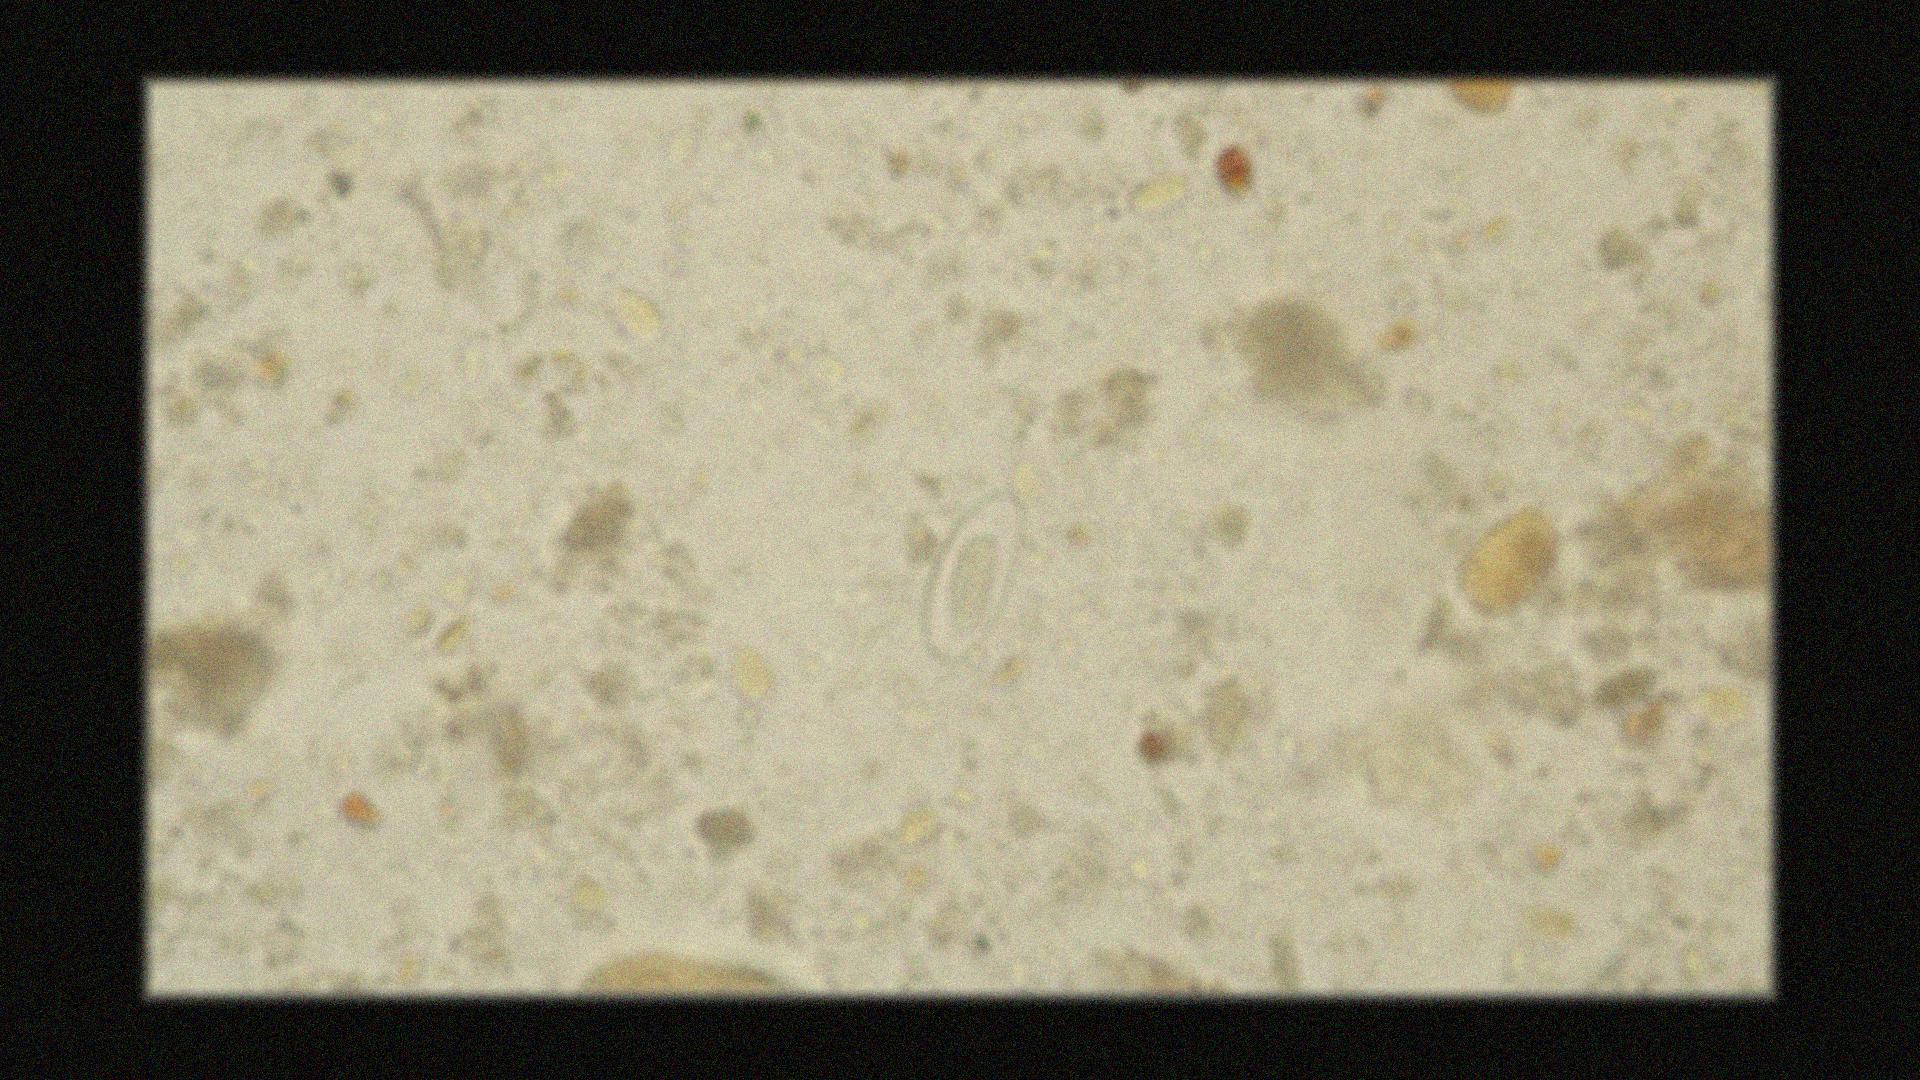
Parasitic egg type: Enterobius vermicularis